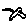
Label: bird